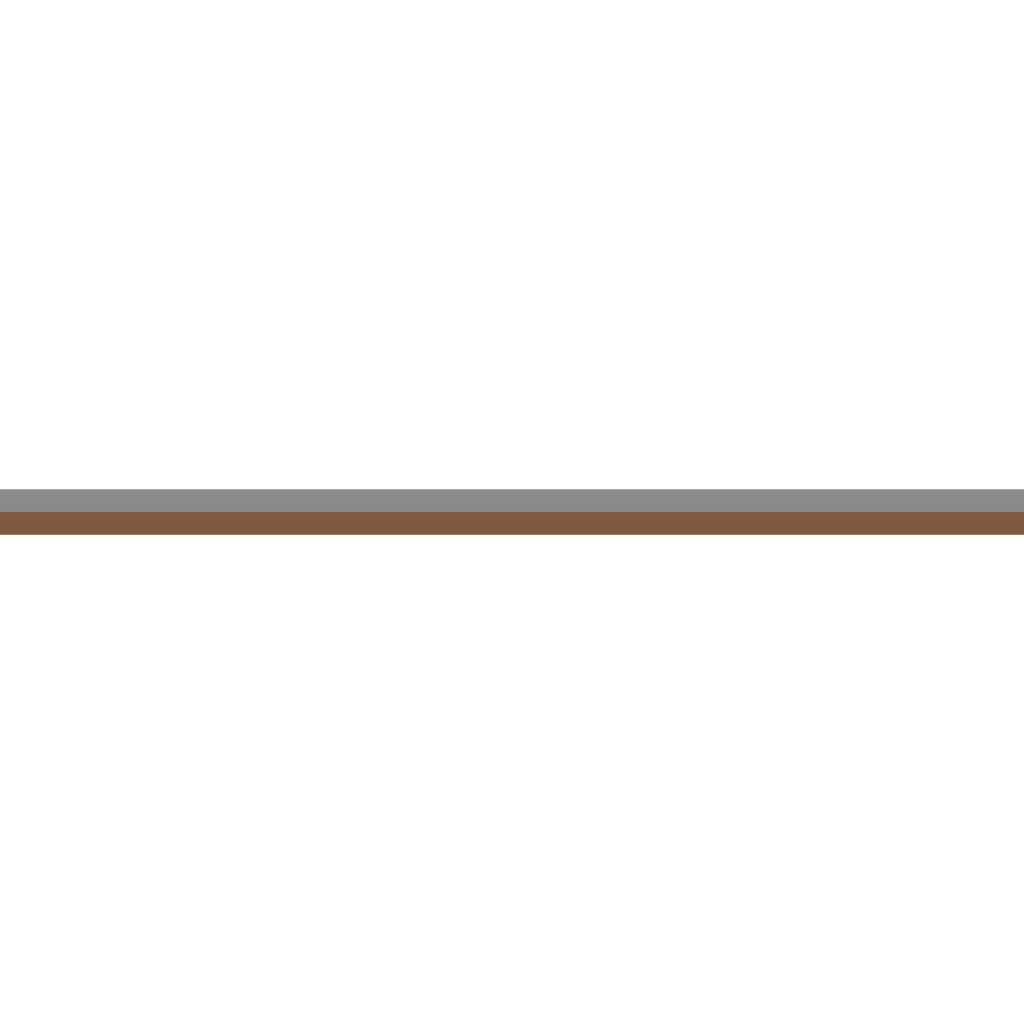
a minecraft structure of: TNT-TAG SMALL ARENA